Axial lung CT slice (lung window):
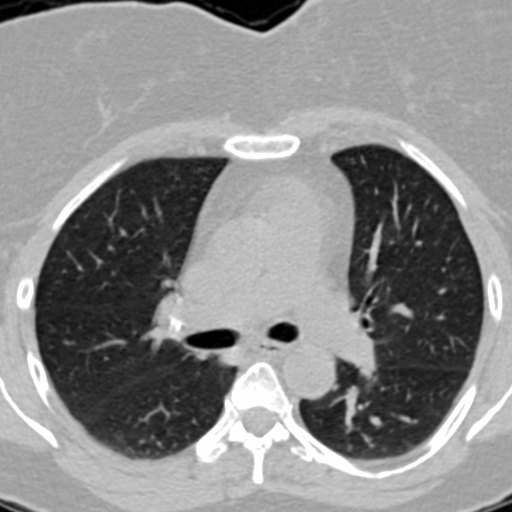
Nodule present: no